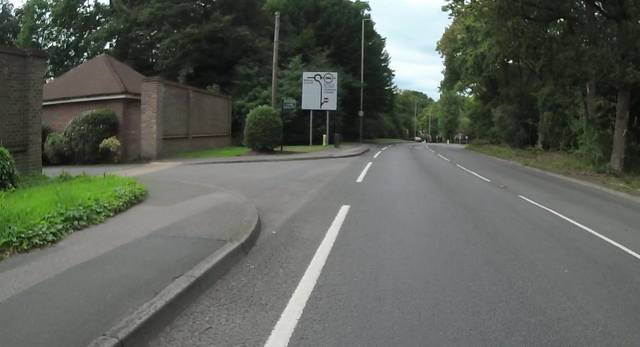
Region: United Kingdom
Coordinates: 51.332, -0.5618